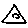
Label: triangle